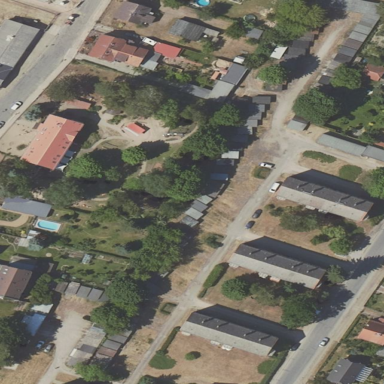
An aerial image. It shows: Garages as the designated land use.